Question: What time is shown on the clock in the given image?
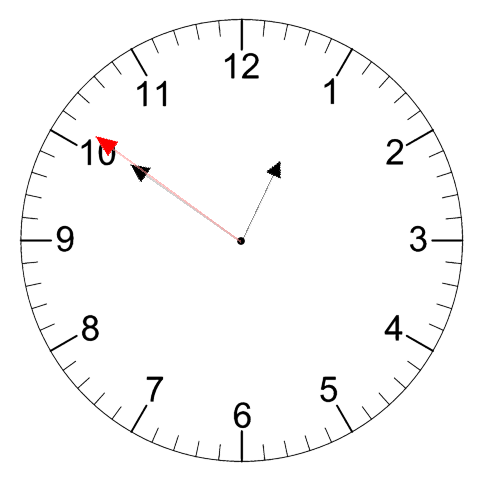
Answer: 12:50:51